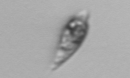
Label: Oxytoxum